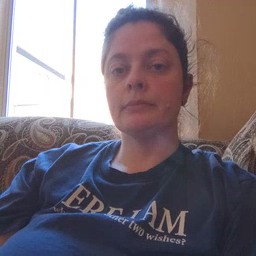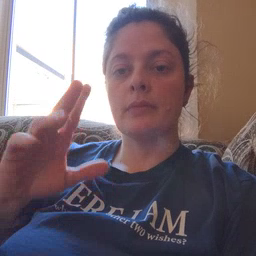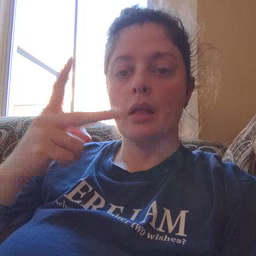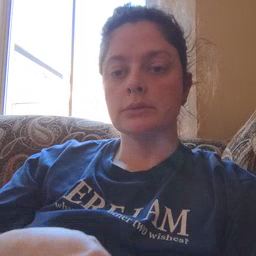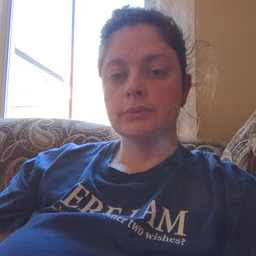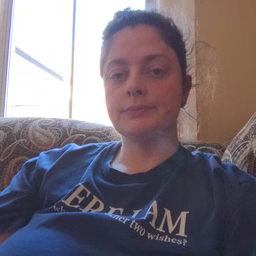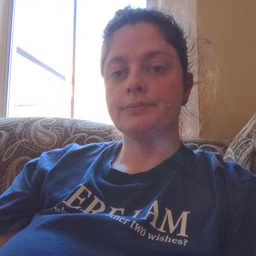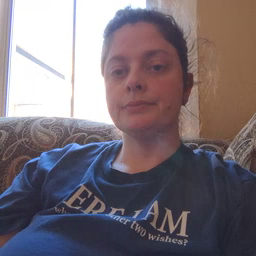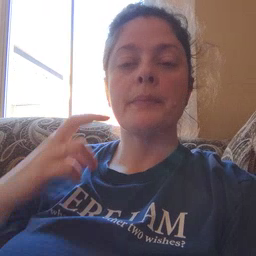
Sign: cut